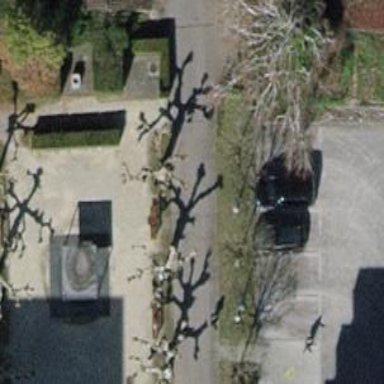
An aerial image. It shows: Beautiful fountain.